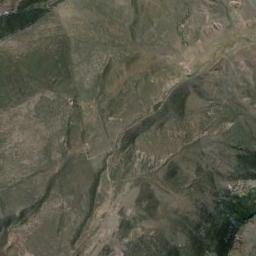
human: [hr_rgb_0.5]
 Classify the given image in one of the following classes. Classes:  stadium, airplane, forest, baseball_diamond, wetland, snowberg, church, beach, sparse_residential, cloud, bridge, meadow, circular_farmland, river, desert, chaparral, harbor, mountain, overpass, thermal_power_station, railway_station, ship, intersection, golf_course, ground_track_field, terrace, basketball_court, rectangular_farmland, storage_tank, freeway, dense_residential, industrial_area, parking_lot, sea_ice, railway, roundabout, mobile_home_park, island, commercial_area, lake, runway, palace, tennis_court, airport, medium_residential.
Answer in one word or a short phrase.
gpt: mountain